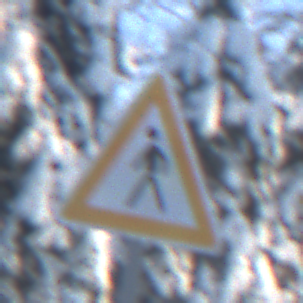
Verkehrszeichen: FussgaengerRechts
Umgebung: Outdoor, Nature
Tageszeit: MorningAfternoon
Wetter: Clear
Licht: Natural
Jahreszeit: Winter
Kontrast: LowContrast